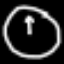
Label: clock